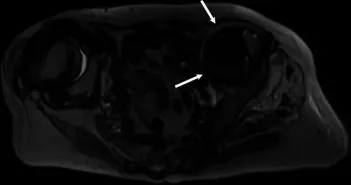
Metal artifact-reducing sequence magnetic resonance imaging (MARS-MRI) showed an enlarged THA-associated mass in multiple locations:. The iliopsoas region (7.1 cm x 6.6 cm x 8.9 cm, arrows).
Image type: radiology (mri)